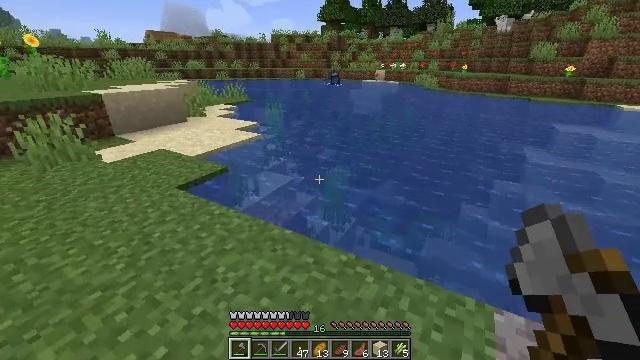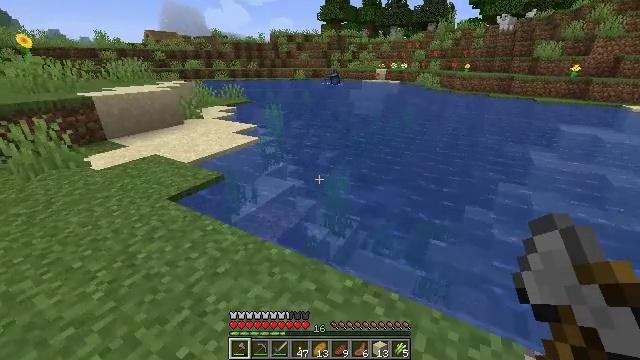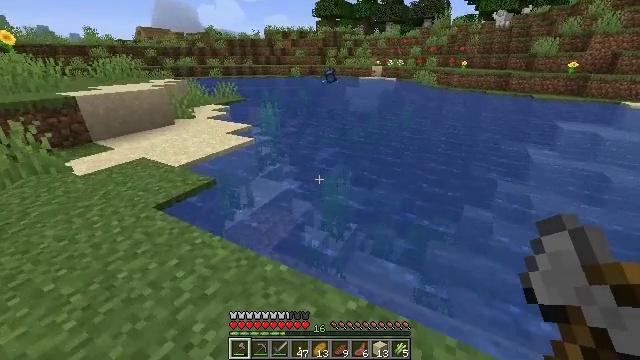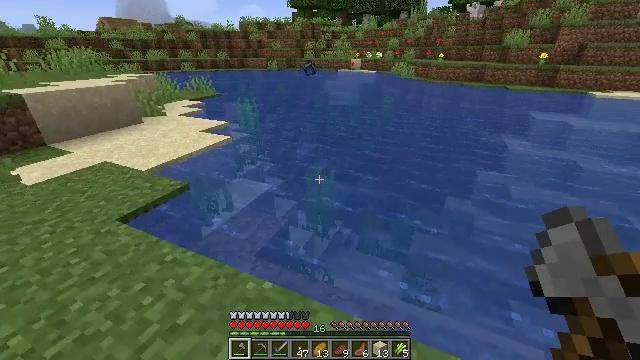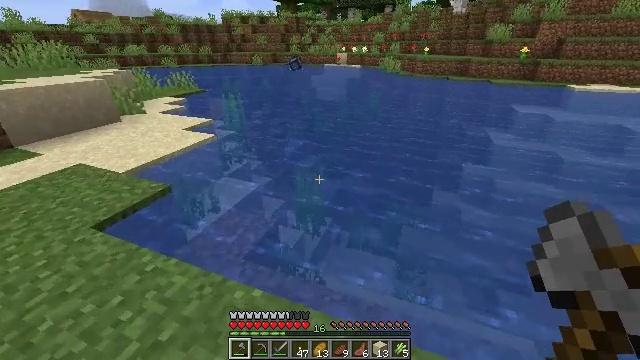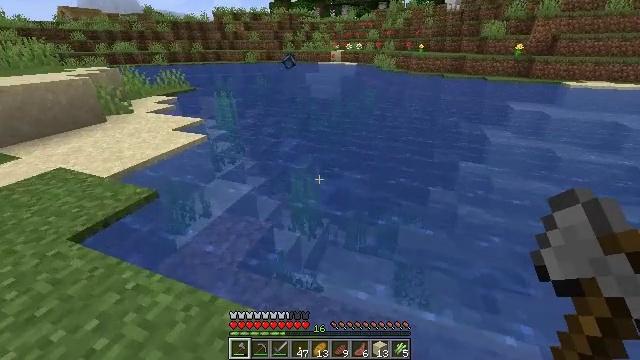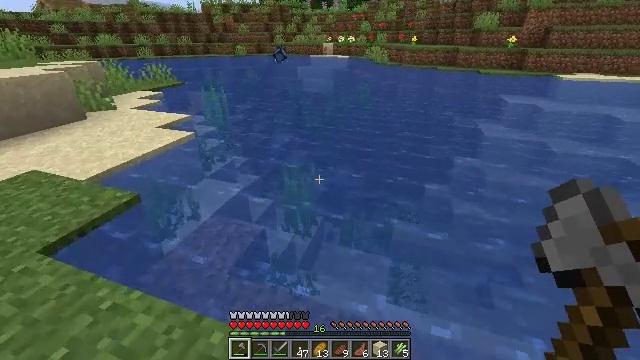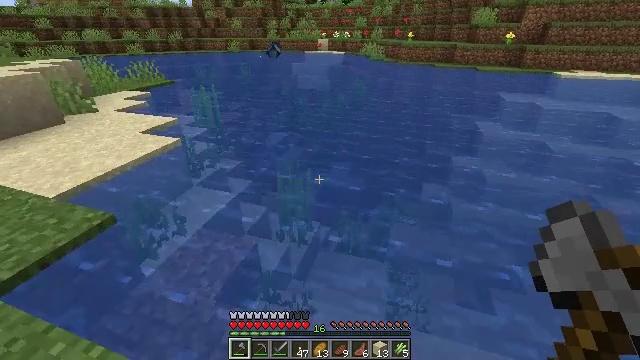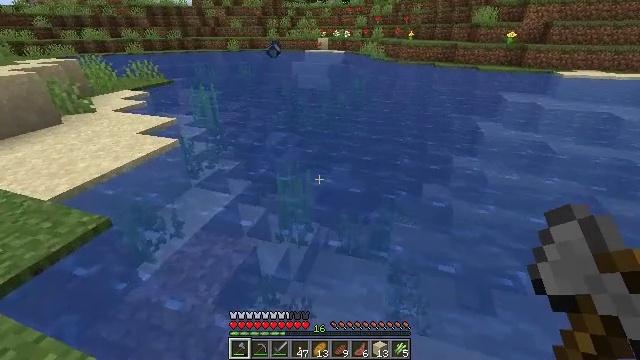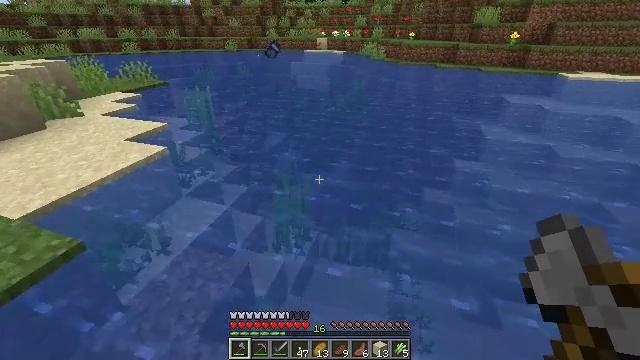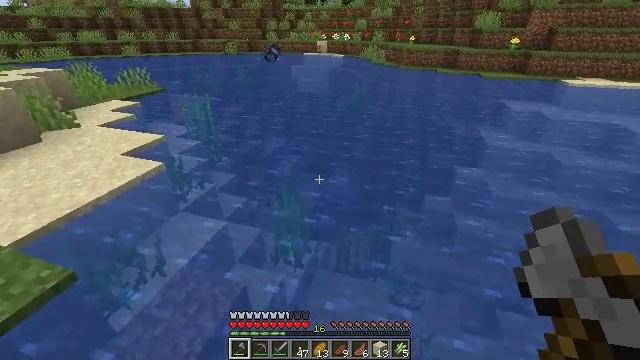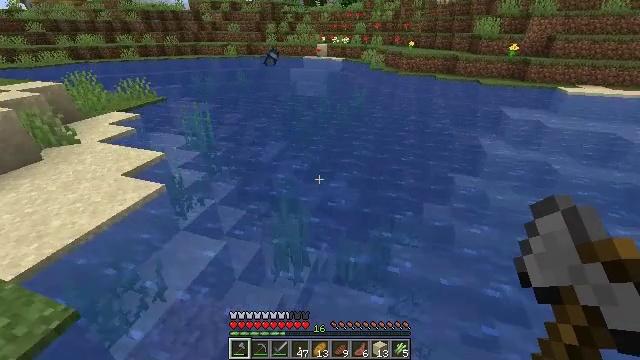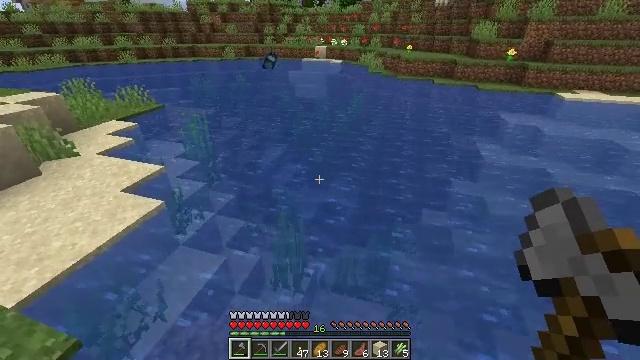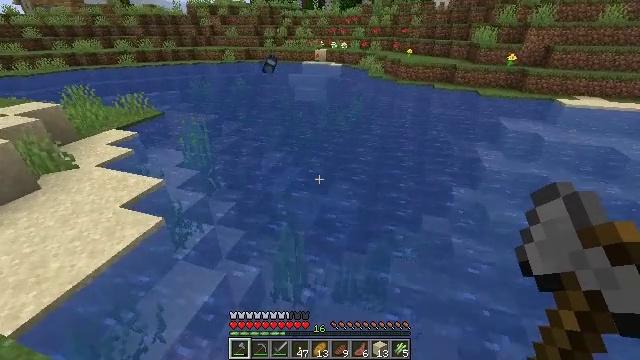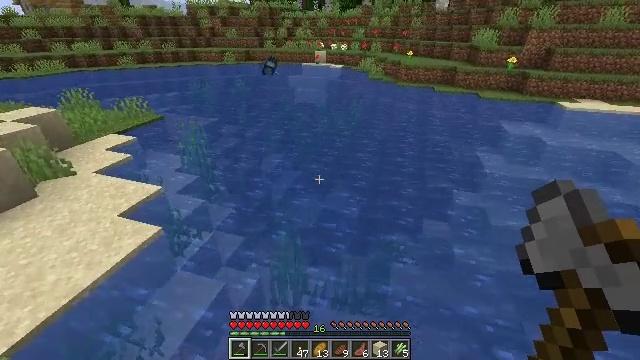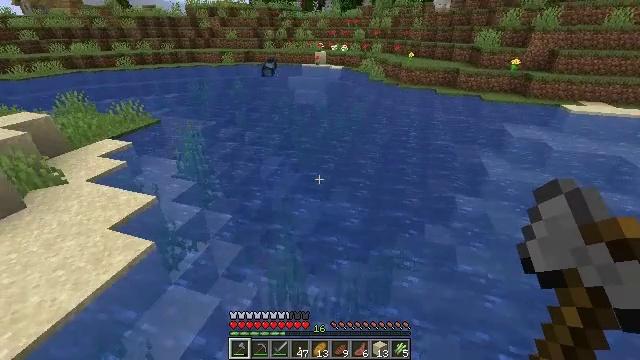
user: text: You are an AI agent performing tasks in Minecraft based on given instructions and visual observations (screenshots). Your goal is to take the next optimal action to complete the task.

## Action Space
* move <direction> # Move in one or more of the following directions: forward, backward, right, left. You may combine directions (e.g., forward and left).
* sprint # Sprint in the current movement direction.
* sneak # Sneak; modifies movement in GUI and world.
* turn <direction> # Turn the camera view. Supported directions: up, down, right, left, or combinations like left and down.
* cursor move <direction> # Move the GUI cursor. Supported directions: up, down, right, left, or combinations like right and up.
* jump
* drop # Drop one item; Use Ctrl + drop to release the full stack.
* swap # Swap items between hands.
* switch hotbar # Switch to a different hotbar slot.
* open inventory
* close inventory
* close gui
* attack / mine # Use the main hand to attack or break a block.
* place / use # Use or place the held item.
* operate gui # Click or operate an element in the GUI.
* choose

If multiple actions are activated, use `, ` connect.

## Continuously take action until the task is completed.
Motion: motion action
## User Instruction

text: Break the clay block to collect it.
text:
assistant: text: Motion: move forward
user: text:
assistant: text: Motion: move forward
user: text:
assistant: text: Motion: move forward, turn right and down
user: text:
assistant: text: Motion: move forward, turn right and down
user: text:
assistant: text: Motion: move forward, turn right
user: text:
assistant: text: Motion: move forward, turn right and down
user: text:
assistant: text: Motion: move forward, turn right
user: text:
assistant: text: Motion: move forward
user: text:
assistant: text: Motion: move forward
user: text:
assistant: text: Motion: move forward, jump
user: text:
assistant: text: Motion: move forward, jump
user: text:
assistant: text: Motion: move forward, jump
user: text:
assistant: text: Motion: move forward, jump
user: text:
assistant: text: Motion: move forward, jump
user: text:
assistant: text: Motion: move forward, jump
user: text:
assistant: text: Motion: move forward, turn down
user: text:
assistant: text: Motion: move forward
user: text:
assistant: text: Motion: move forward
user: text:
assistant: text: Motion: move forward
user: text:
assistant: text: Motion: move forward
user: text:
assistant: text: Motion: move forward
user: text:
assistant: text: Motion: move forward
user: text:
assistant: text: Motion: move forward
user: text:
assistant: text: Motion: move forward
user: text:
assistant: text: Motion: move forward
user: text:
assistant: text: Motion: move forward
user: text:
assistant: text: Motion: move forward
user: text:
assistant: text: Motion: move forward
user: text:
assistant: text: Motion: move forward
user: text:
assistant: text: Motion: move forward